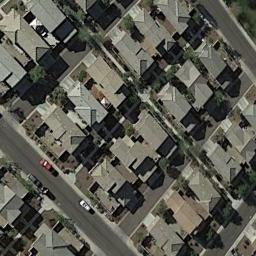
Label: dense_residential